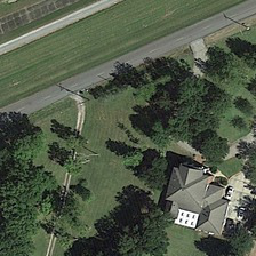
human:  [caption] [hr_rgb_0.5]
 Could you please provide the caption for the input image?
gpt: there are many trees in residential buildings around .

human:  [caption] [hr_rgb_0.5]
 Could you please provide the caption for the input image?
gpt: Green grass has a grey house.

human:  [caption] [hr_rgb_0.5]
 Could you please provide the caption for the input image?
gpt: Green grass has a gray house.

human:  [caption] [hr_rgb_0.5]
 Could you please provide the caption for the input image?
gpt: There is a grey house on the green grass.

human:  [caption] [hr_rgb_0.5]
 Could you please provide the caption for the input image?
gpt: there are many trees in residential buildings around .